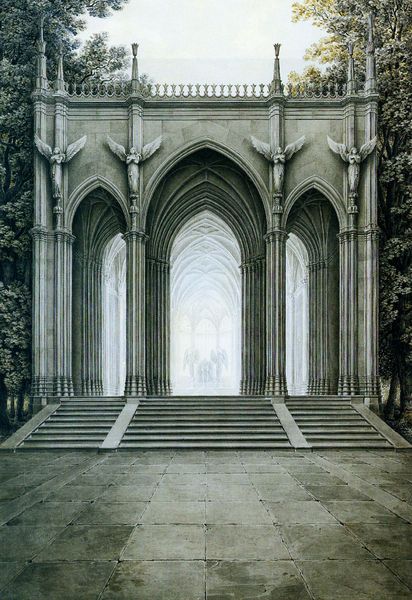
Titel: Entwurf einer Begräbniskapelle für Königin Luise
Künstler: Karl Friedrich Schinkel
Institution: Berlin, Staatliche Museen, Kupferstichkabinett
Schlagwörter: flügel, gemälde, himmel, bäume, licht, pfeiler, säulen, architektur, steine, engel, nebel, tor, eingang, portal, skulpturen, spitzbogen, ?